Question: Is it possible to have the bars painted in only one color whose condition is X < 980? in the histogram below.
R code:
'''
Sample <- rnorm(2500,1000,20) # 2500 norm values
plot(Sample, col = ifelse(Sample < 980,'red','green')) # Paint in 'red' when X<980
'''

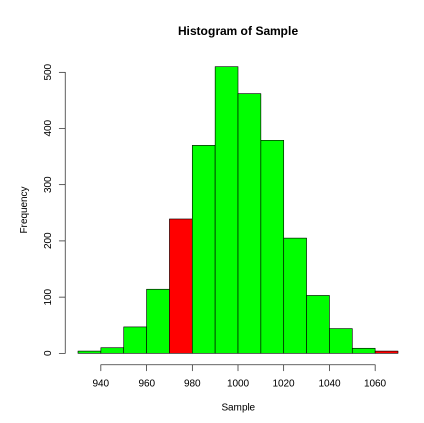
Answer: You could determine the colors according to the mid-point of each bin.
'''
Sample <- rnorm(2500, 1000, 20)
h <- hist(Sample, plot = FALSE)
hist(Sample, col = ifelse(h$mids < 980, 'red', 'green'))
'''
<URL>